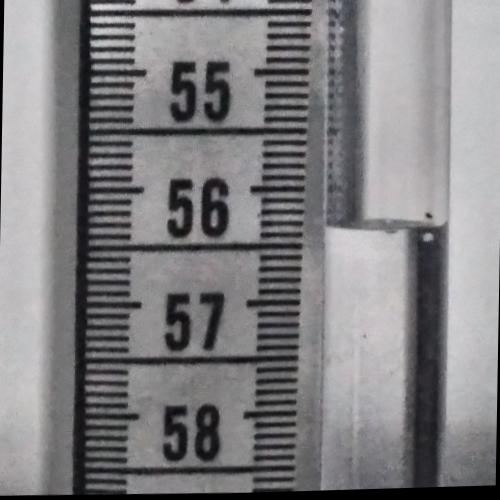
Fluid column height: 56.3 cm